Field crop: tomato
Growth stage: 1
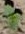
Species: solanum